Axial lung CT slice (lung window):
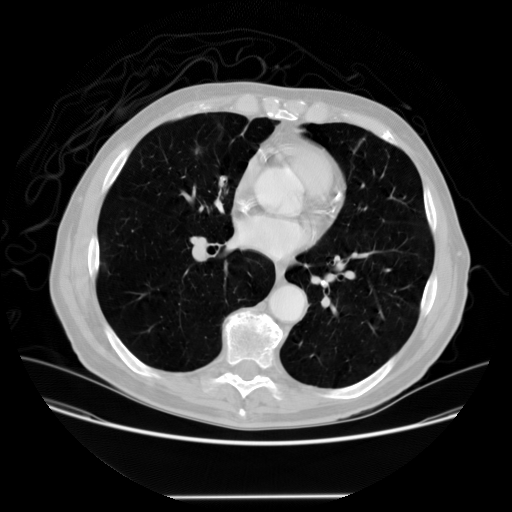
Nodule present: no